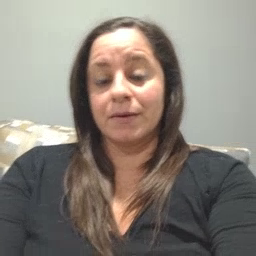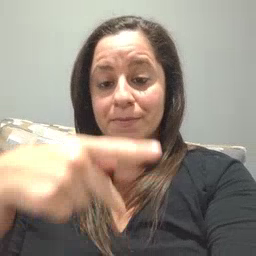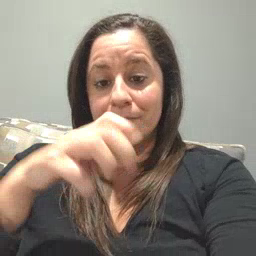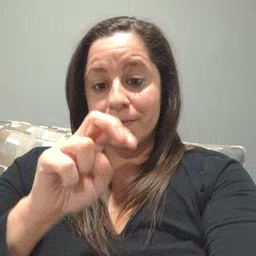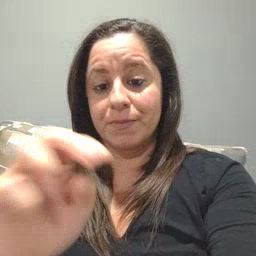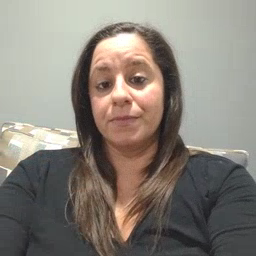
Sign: pen